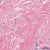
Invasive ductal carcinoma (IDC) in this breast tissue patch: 0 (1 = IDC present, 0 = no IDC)